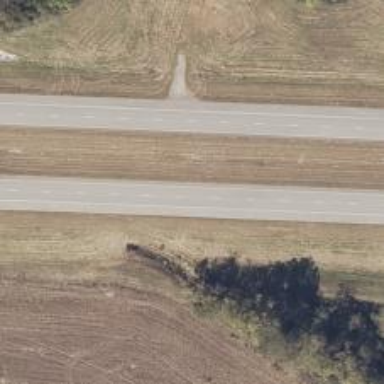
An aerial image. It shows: Asphalt trunk highway.